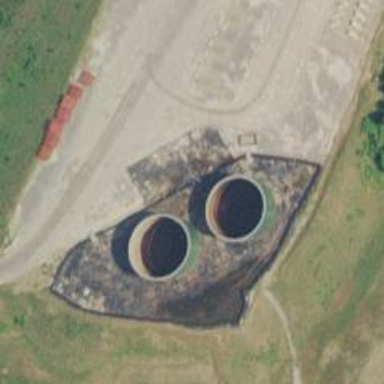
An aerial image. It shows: Storage tank that is man-made.